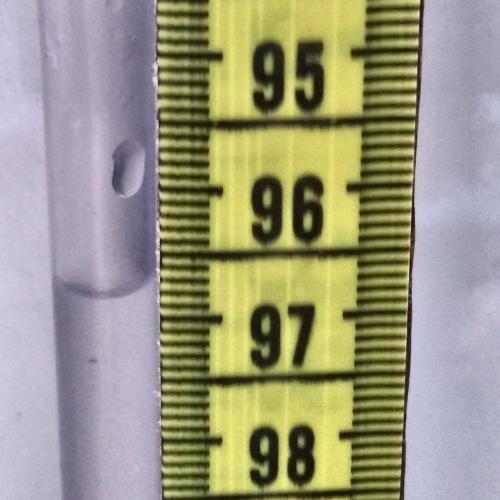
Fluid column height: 96.8 cm